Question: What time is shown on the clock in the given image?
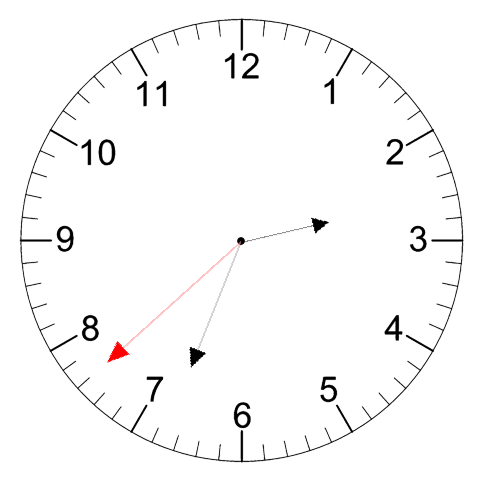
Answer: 02:33:38